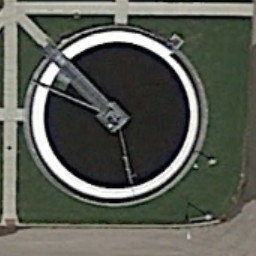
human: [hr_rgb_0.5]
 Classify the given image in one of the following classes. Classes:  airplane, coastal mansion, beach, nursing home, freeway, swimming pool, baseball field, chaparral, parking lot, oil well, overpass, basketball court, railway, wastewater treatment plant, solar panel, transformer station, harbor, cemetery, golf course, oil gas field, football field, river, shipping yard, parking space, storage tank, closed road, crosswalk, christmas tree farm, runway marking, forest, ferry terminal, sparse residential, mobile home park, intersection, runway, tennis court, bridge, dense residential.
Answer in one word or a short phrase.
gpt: wastewater treatment plant